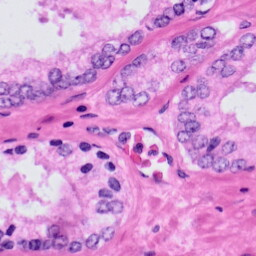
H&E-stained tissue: Prostate